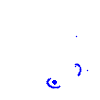
Particle: kaon